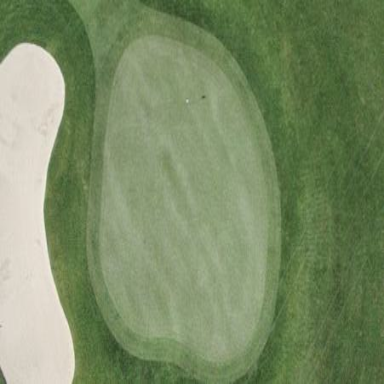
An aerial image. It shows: Green golf area with grass land use.